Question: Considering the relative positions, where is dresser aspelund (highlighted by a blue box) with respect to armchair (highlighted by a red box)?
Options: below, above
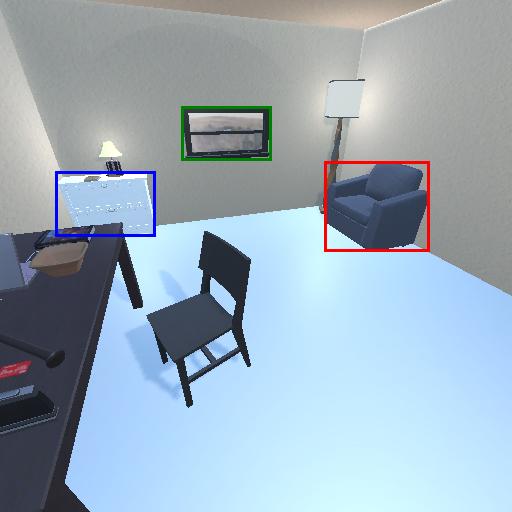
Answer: below